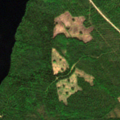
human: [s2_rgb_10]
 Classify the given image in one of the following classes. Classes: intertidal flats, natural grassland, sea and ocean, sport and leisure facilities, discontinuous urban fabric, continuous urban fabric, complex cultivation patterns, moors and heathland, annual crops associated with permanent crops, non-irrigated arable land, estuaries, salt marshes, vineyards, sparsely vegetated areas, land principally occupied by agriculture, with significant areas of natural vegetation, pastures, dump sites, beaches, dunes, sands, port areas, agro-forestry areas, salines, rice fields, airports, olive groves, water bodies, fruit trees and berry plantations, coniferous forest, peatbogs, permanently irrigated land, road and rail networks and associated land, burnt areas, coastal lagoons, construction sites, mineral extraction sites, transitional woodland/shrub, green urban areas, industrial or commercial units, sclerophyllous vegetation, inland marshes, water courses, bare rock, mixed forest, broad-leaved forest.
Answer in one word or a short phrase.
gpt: coniferous forest, mixed forest, water bodies